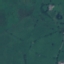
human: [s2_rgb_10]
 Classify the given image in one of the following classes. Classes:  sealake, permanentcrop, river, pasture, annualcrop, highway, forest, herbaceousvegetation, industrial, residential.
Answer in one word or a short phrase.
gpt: Pasture